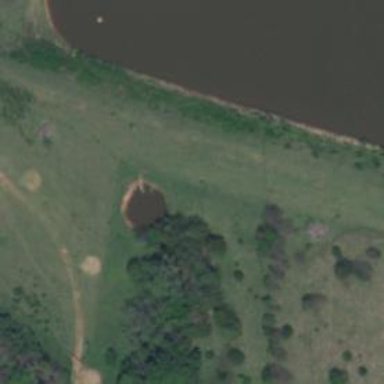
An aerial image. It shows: Reservoir.